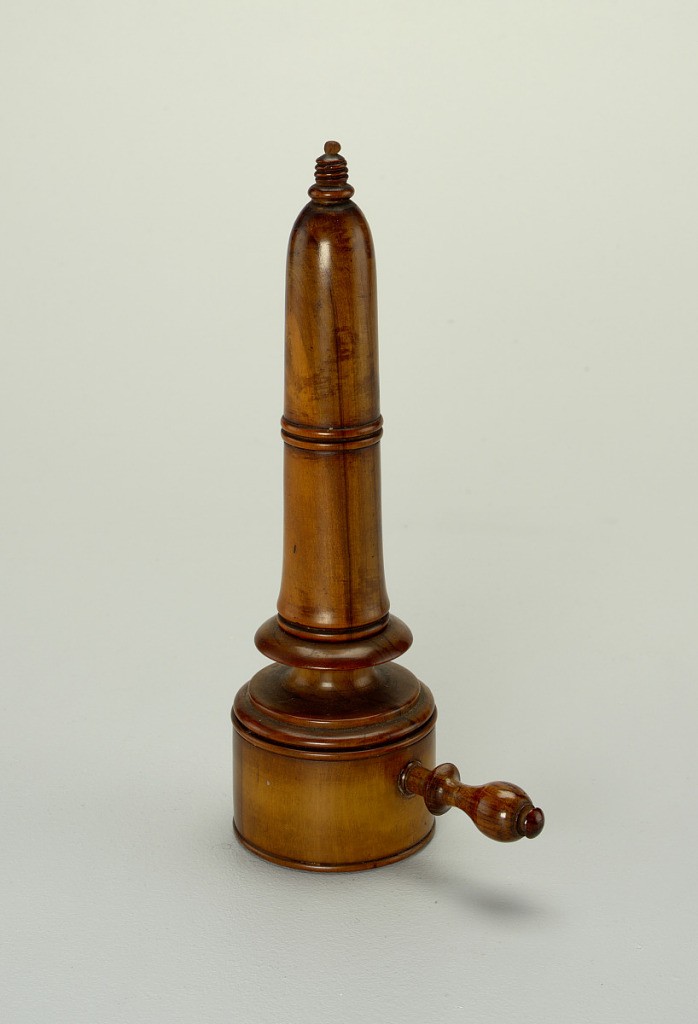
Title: Candleholder and cover
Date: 1800
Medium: pear wood, turned
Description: The candlestand is formed of a circular base (a), candle socket (b), and candle cover (c). The base is circular and hollow to hold matches, fitted at one side with a turned baluster-profile handle. The underside of the base is recessed and applied with a granite or glass paper to provide a striking surface for friction matches. The interior of the base is threaded to fit the threading on the candle socket which is turned with a flanged grip. The exterior of the nozzle is threaded to fit the threading on the candle cover. The cover is formed of a turned cylinder with a central molded band, and tapers toward an articulated turned finial.